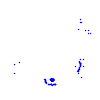
Particle: kaon